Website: apple
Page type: customer-info-address
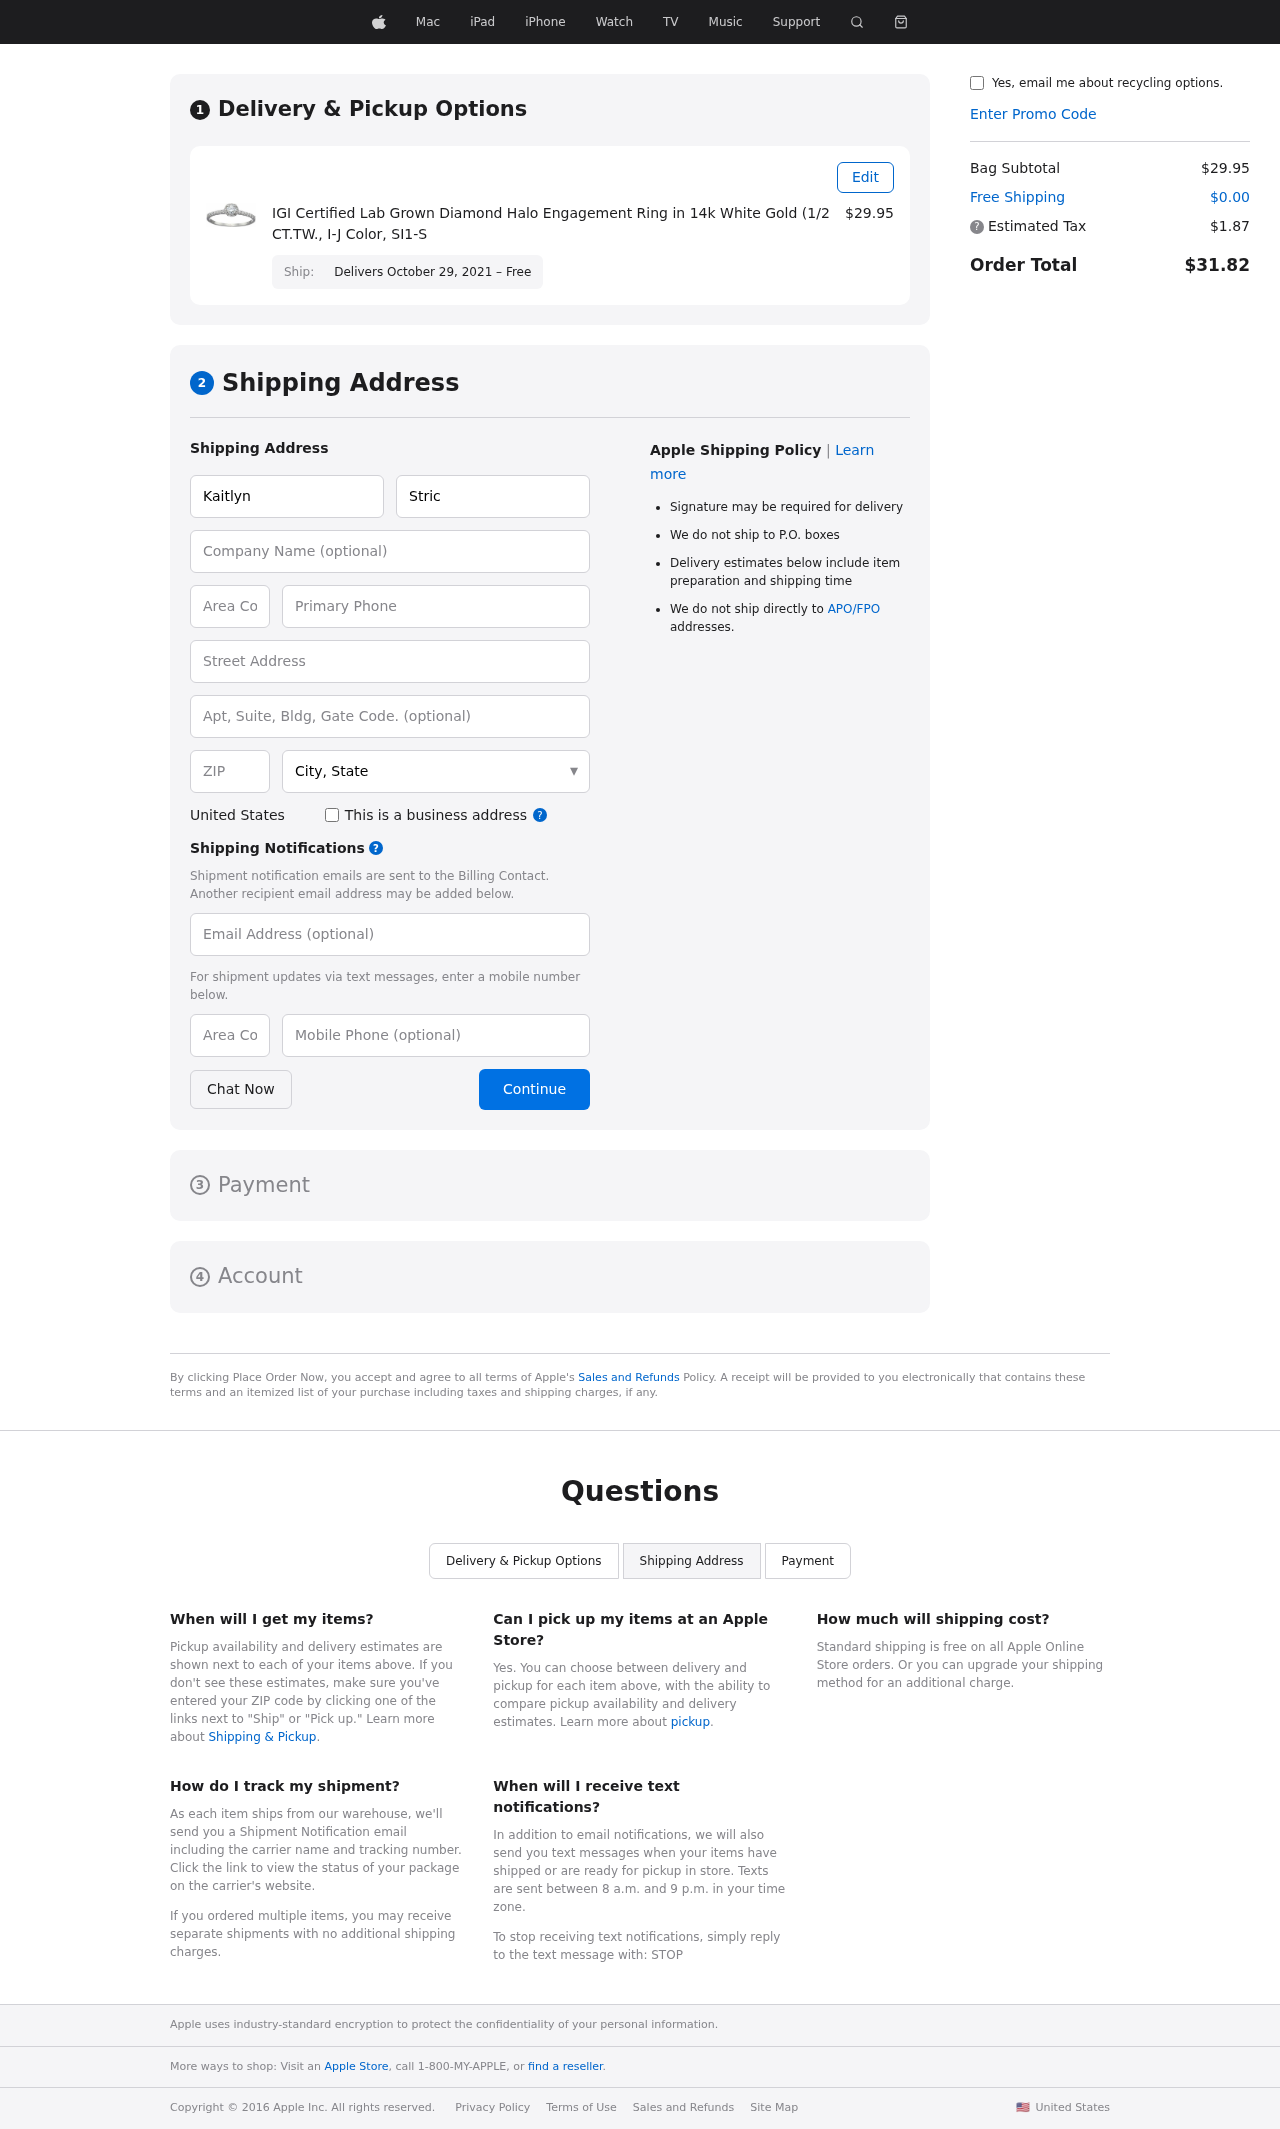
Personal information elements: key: PII_CITY_STATE
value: Jonesborough, TX
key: PII_COUNTRY
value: United States
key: PII_EMAIL
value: kaitlyn.strickland@gmail.com
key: PII_FIRSTNAME
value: Kaitlyn
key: PII_LASTNAME
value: Strickland
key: PII_PHONE
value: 9989832250
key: PII_PHONE_ALT
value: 6284219087
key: PII_PHONE_ALT_AREA
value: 628
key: PII_PHONE_AREA
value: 998
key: PII_POSTCODE
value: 79616
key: PII_STREET
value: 2960 Jacqueline Roads Suite 997
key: PII_STREET2
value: Suite 170
Product elements: key: PRODUCT1_NAME
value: IGI Certified Lab Grown Diamond Halo Engagement Ring in 14k White Gold (1/2 CT.TW., I-J Color, SI1-S
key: PRODUCT1_PRICE
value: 29.95
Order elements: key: ORDER_DELIVERY_DATE
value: Delivers October 29, 2021 – Free
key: ORDER_SUBTOTAL
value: $29.95
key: ORDER_SHIPPING_COST
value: $0.00
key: ORDER_TAX
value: $1.87
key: ORDER_TOTAL
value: $31.82